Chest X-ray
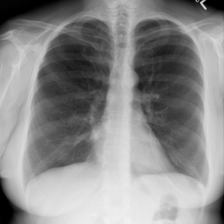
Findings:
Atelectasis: negative
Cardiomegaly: negative
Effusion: negative
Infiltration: positive
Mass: negative
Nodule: negative
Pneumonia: negative
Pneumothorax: negative
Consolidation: negative
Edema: negative
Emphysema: negative
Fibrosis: negative
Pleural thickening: negative
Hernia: negative